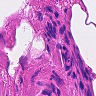
Metastatic tissue present: no